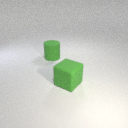
large green rubber cylinder behind large green rubber cube